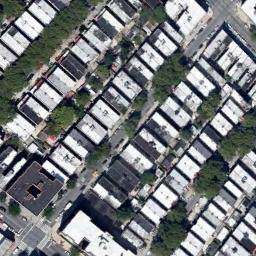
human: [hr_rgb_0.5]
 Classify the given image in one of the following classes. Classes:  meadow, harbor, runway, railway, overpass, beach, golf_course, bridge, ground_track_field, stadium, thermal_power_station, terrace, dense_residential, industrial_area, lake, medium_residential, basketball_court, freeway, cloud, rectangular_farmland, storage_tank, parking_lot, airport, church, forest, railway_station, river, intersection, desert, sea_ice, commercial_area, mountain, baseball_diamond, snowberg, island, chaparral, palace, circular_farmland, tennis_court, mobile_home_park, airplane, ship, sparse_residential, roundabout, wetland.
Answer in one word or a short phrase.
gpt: dense_residential